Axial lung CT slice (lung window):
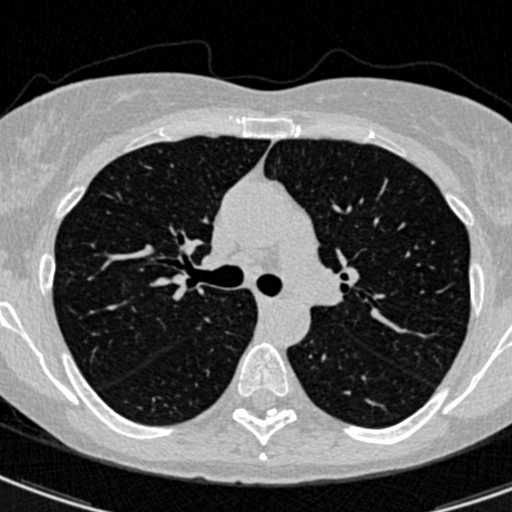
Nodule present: no